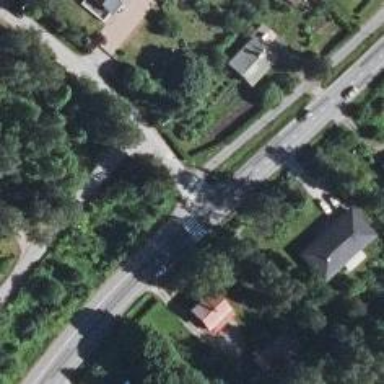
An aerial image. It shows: Crossing on the road.